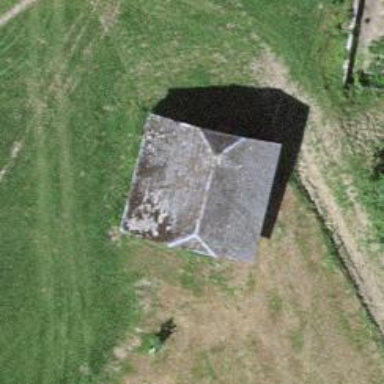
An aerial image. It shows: Rural barn.